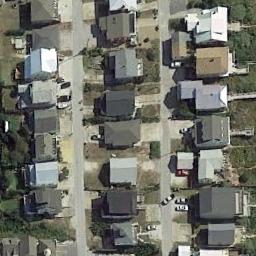
Label: residential